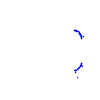
Particle: kaon